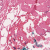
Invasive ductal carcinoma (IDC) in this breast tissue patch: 0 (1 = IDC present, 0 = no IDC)